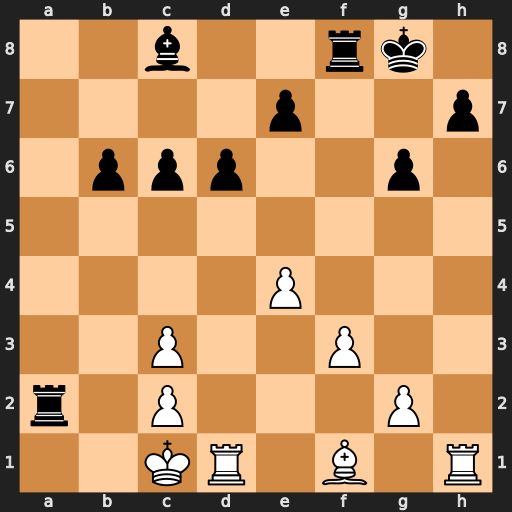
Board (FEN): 2b2rk1/4p2p/1ppp2p1/8/4P3/2P2P2/r1P3P1/2KR1B1R
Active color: w
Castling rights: -
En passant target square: -
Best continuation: Bc4+ Kg7 Bxa2